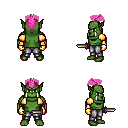
a pixel art fantasy rpg character, male body template, orc, green skin, gold arm armor, metal pants, pink short mohawk hairstyle, gold gloves, dagger, four views (front, back, left, right), 2x2 character sprite sheet, small pixel art, hard edges, no anti-aliasing